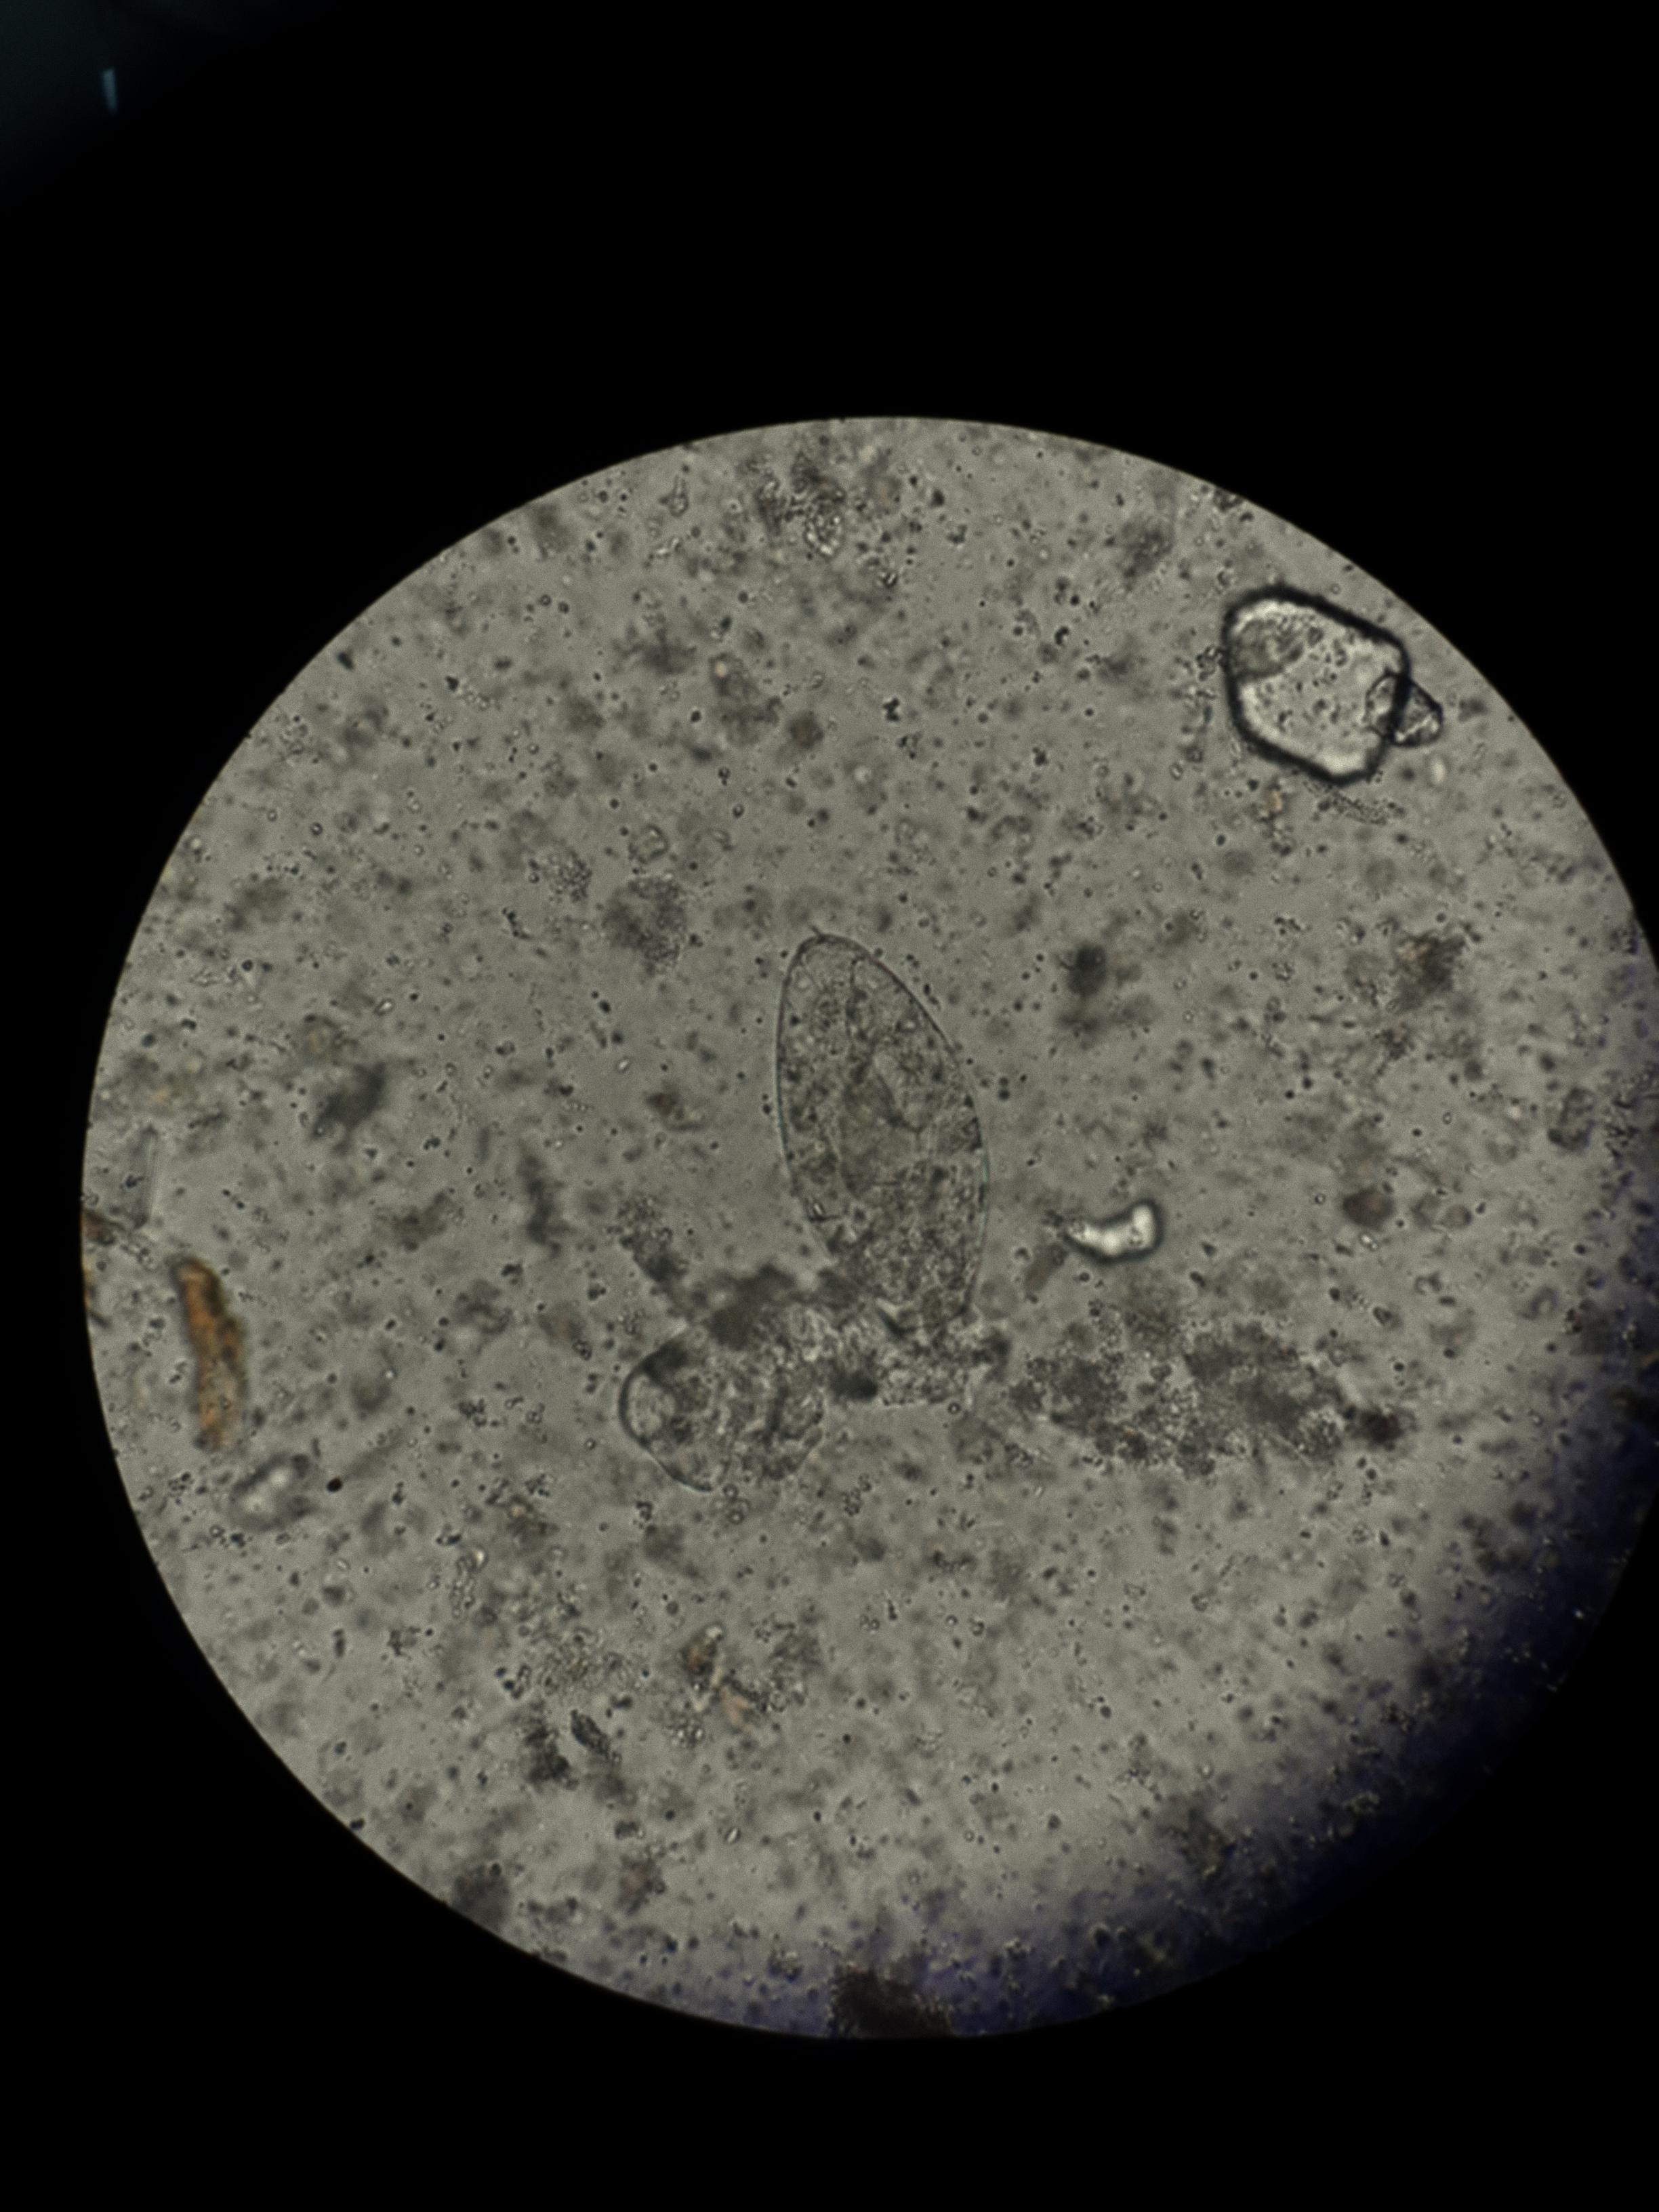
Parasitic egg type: Fasciolopsis buski